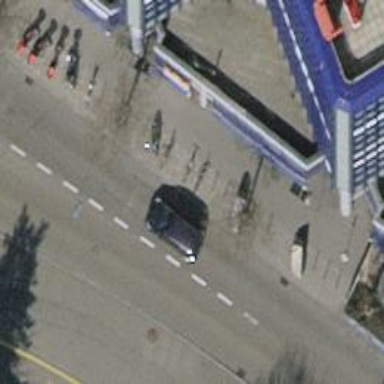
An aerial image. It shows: Bicycle parking area with stands available.